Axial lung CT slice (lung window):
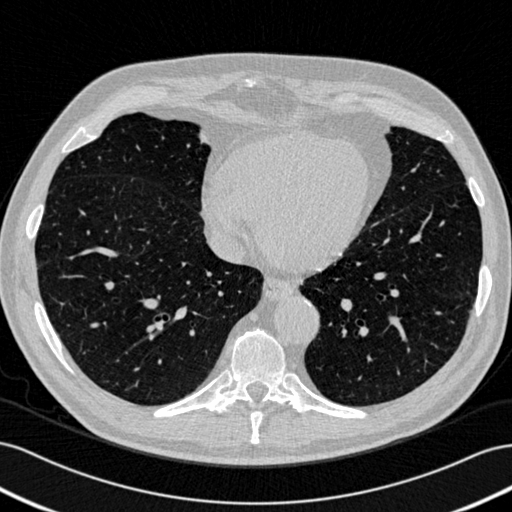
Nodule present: no